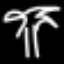
Label: palm tree